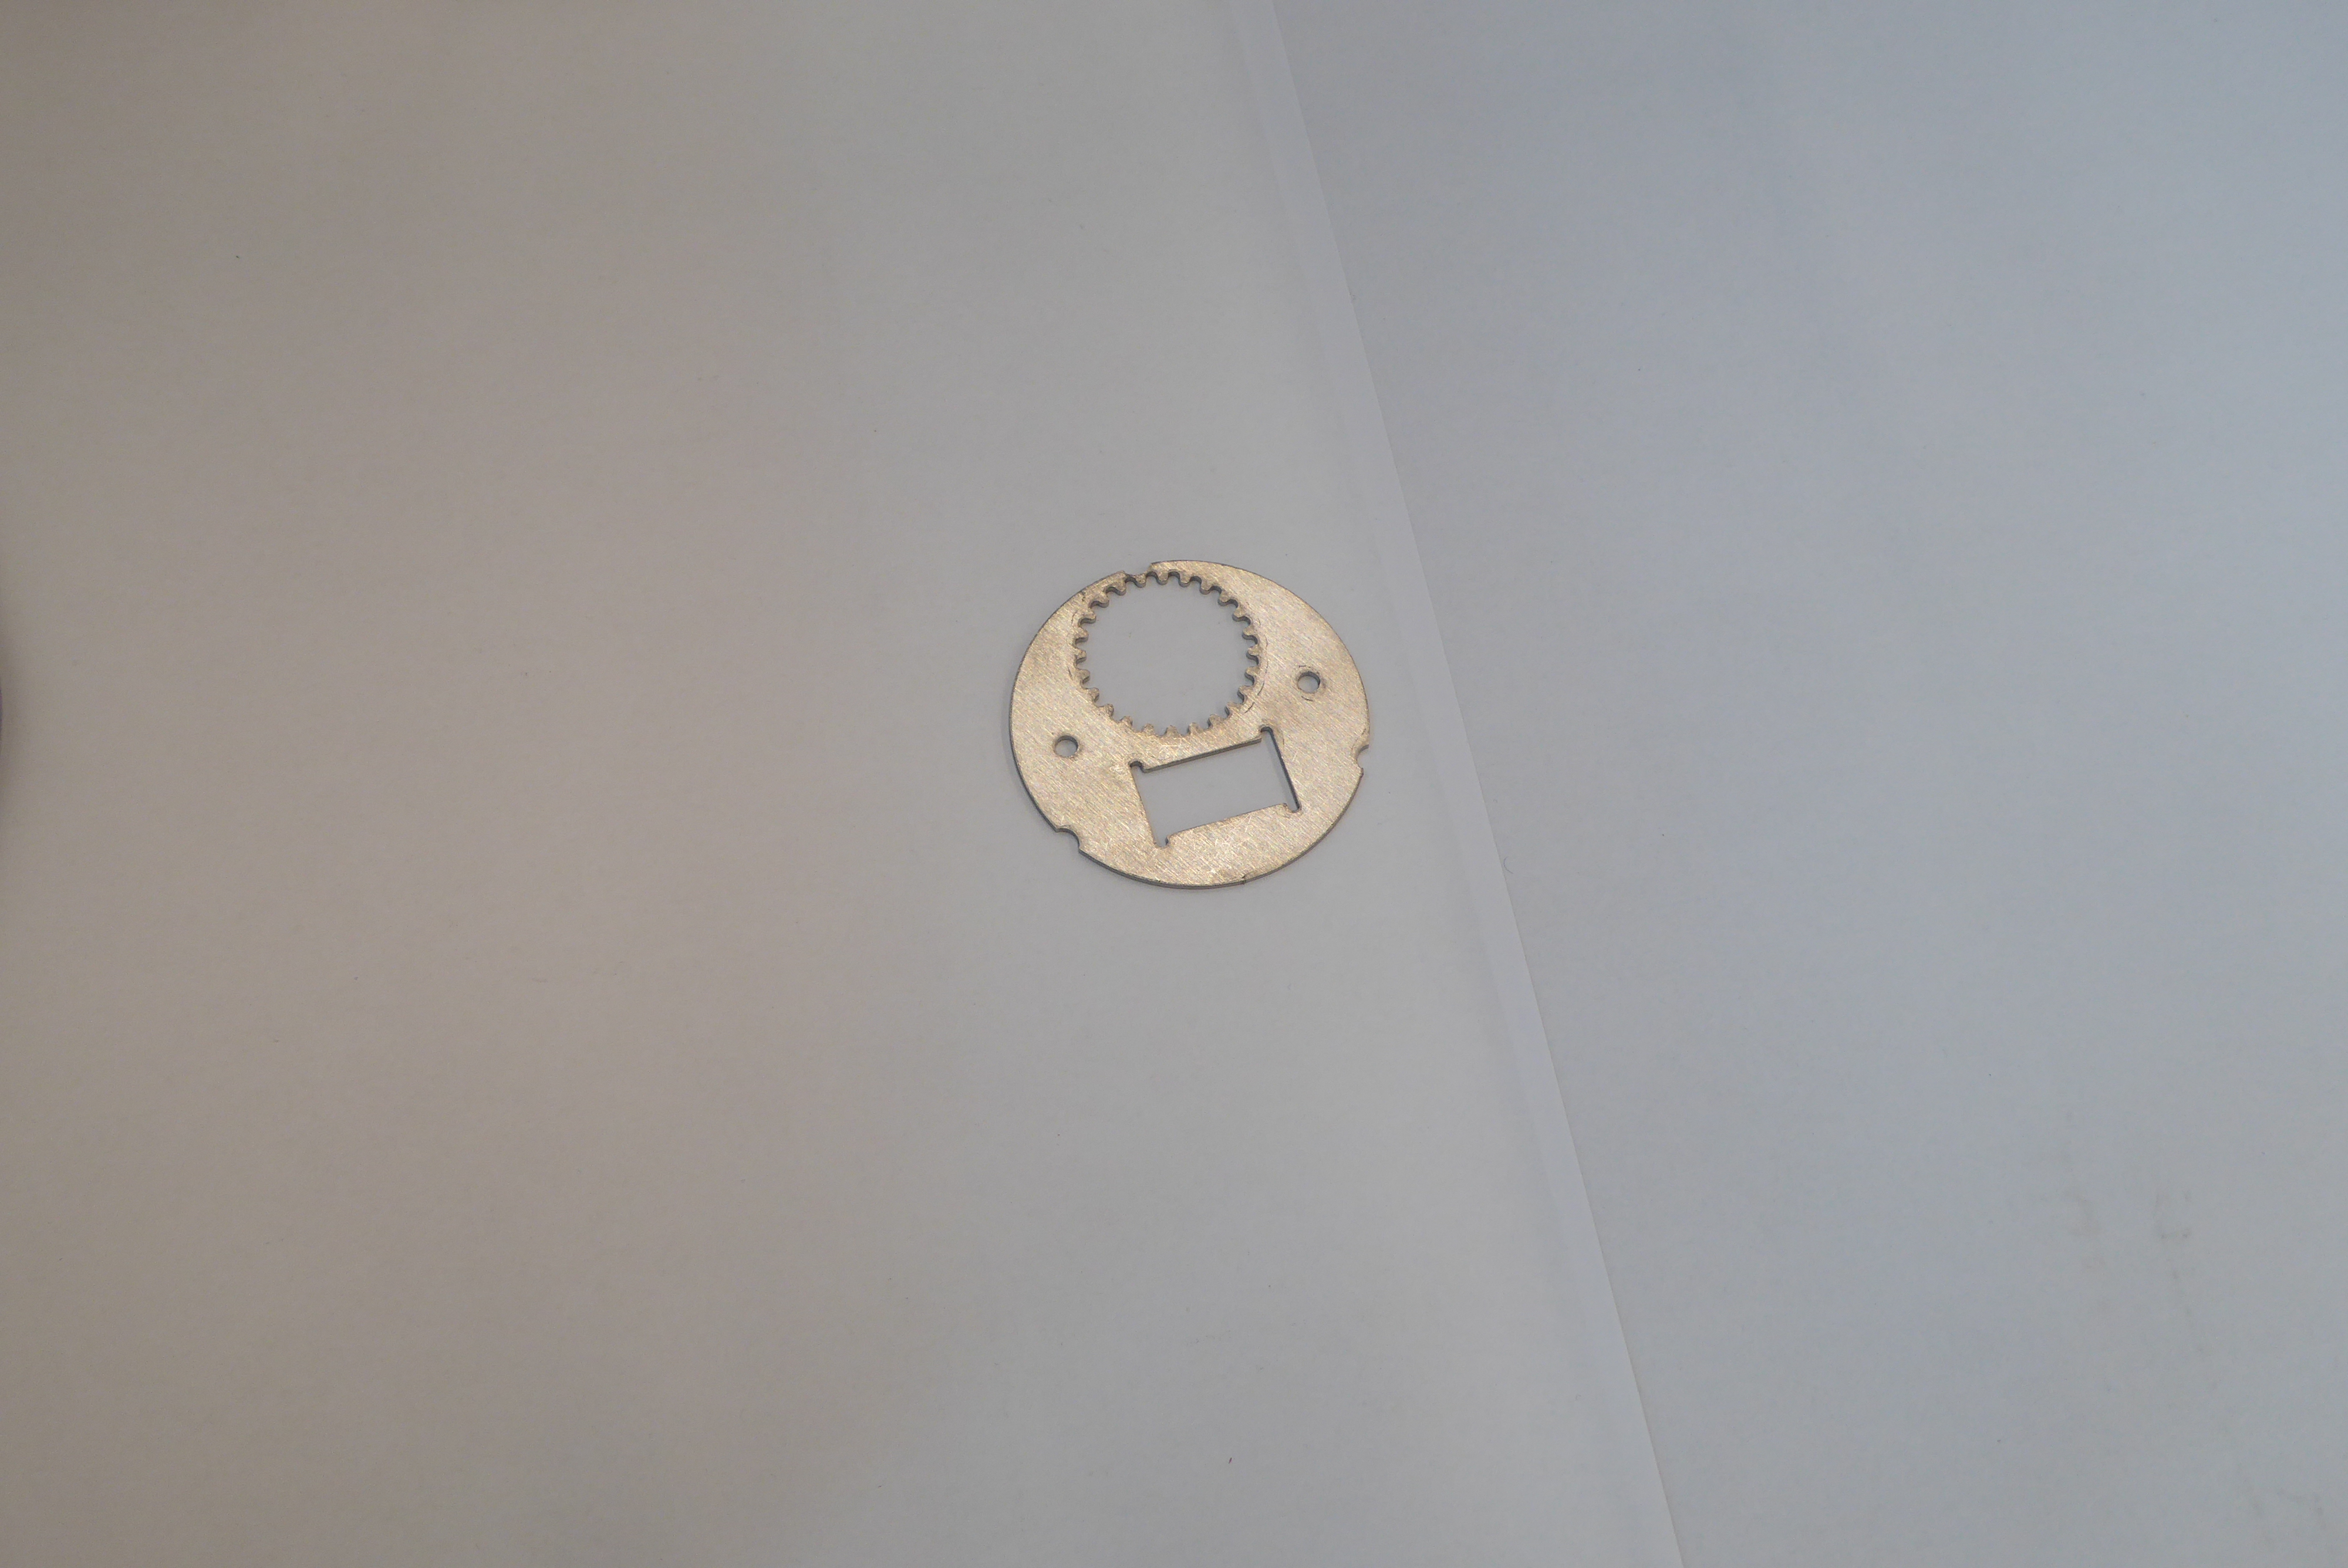
Label: Bottle Opener - Inlay